Question: Is it possible to add a Record Shared trigger for Processes like below? If not what would suggest as an alternative method of achieving this or the next best thing?
Thanks,
Killian

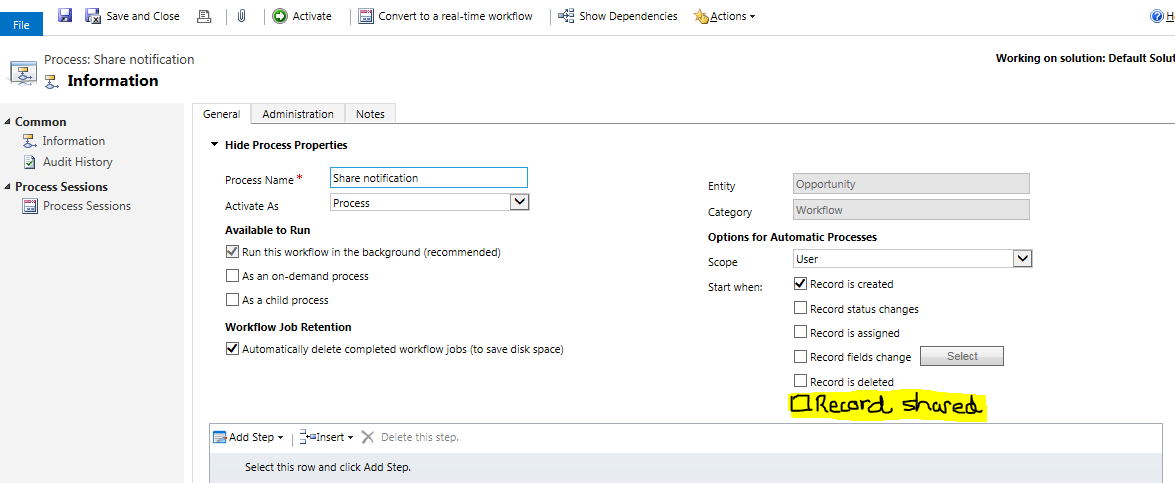
Answer: I don't think you can trigger a workflow when a record is shared but you can trigger a plugin on "GrantAccess" to carry out your desired logic.
<URL>